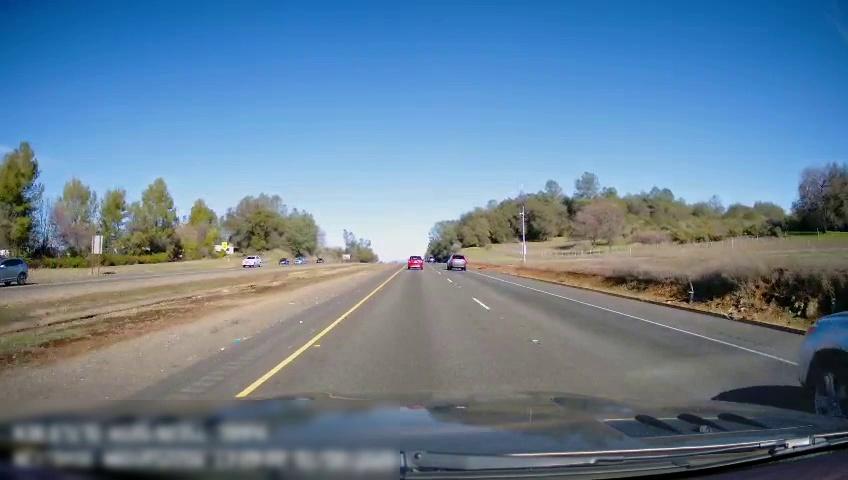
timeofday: Day
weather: Sunny
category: Drivable Space
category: Drivable Space
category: Vehicles | SUV
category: Vehicles | SUV
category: Vehicles | SUV
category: Vehicles | Car
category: Vehicles | Car
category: Lanes | Current Lane
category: Lanes | Current Lane
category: Lanes | Alternate Lane